Question: I downloaded a sample from <URL>. The sample works fine, but I need my write my own authorization, so I created UIWebView and put a breakpoint in
> -(BOOL)webView:(UIWebView *)webView shouldStartLoadWithRequest:(NSURLRequest *)request navigationType:(UIWebViewNavigationType)navigationType{
when I type my login and password returns this

Does anyone know why I don't receive success message in shouldStartLoadWithRequest? It just downloads without stopping on breakpoint, although I stopped on breakpoint before.
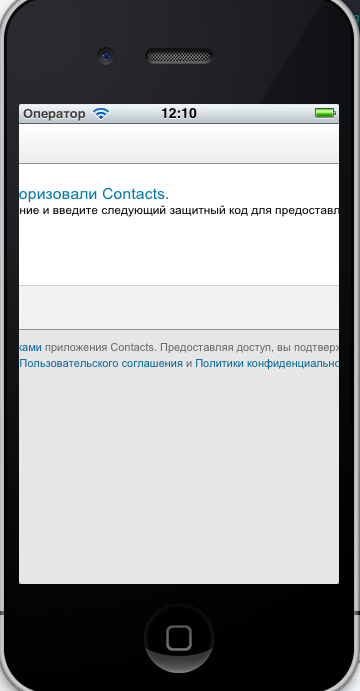
Answer: There was a mistake, instead of -shouldStartLoadWithRequest I should have looked at -webViewDidFinishLoad. This is a solution